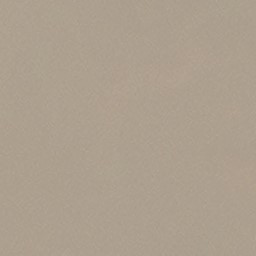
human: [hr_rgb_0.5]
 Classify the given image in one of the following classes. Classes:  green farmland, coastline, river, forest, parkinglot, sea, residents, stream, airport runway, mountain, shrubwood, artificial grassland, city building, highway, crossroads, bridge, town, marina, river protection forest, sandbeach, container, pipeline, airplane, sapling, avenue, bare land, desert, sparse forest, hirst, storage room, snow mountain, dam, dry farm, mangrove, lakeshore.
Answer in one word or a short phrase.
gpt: desert